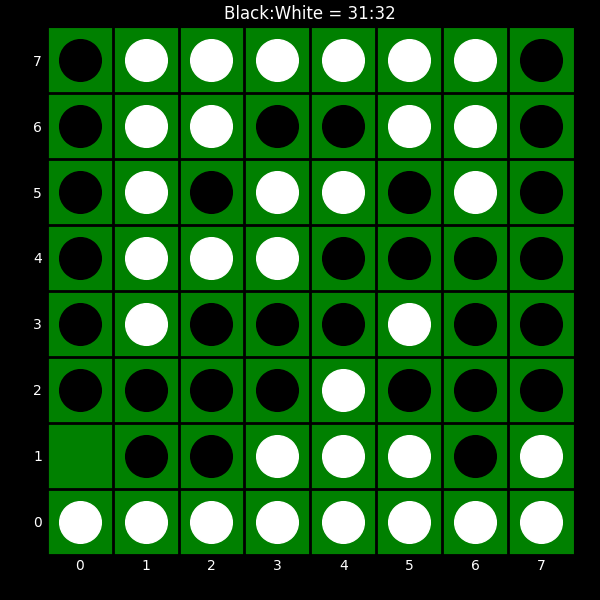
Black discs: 31
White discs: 32